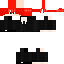
A male human skin with dark skin, wearing red bald dressed in a red suit and black pants, featuring a closed mouth.